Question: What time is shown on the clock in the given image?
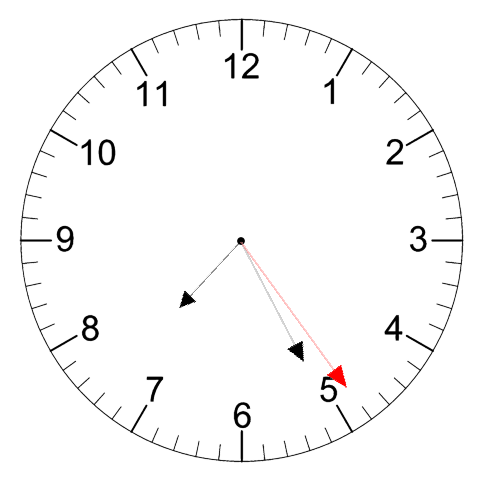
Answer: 07:25:24